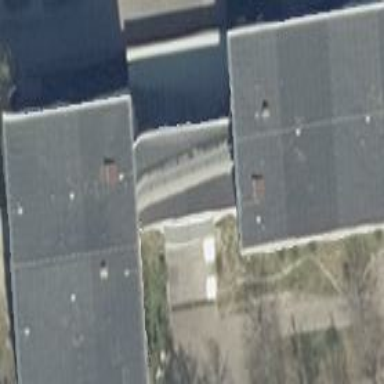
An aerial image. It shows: Public building with flat roof.